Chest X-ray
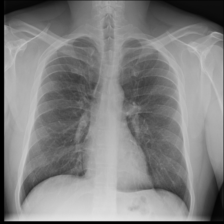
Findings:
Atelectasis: negative
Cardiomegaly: negative
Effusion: negative
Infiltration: positive
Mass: negative
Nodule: negative
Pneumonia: negative
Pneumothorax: negative
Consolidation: negative
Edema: negative
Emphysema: negative
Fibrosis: negative
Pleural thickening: negative
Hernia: negative